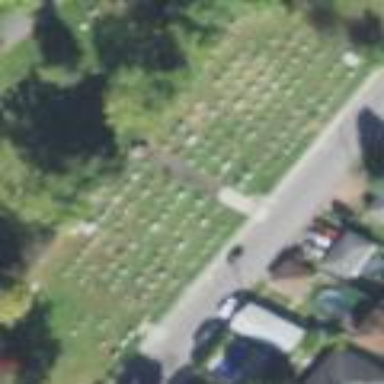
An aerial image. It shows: Cemetery.